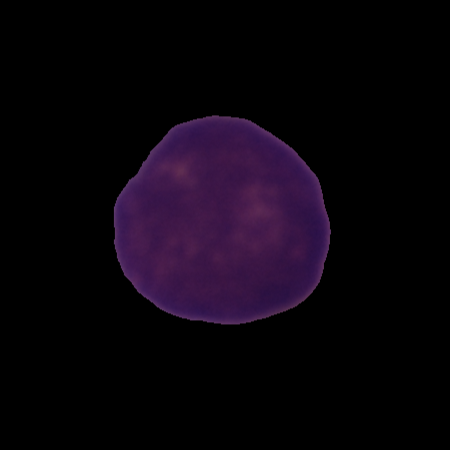
Label: cancer